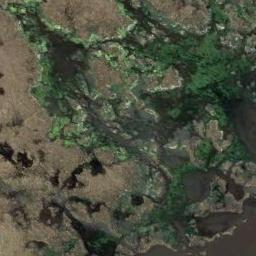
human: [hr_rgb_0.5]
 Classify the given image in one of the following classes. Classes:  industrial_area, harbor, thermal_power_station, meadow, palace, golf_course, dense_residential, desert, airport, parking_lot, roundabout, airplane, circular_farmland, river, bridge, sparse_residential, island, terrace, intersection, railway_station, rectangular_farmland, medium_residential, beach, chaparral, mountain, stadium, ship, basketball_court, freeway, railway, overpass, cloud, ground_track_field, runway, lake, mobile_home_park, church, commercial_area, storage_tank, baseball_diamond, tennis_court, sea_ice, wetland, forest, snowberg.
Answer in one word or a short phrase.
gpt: wetland